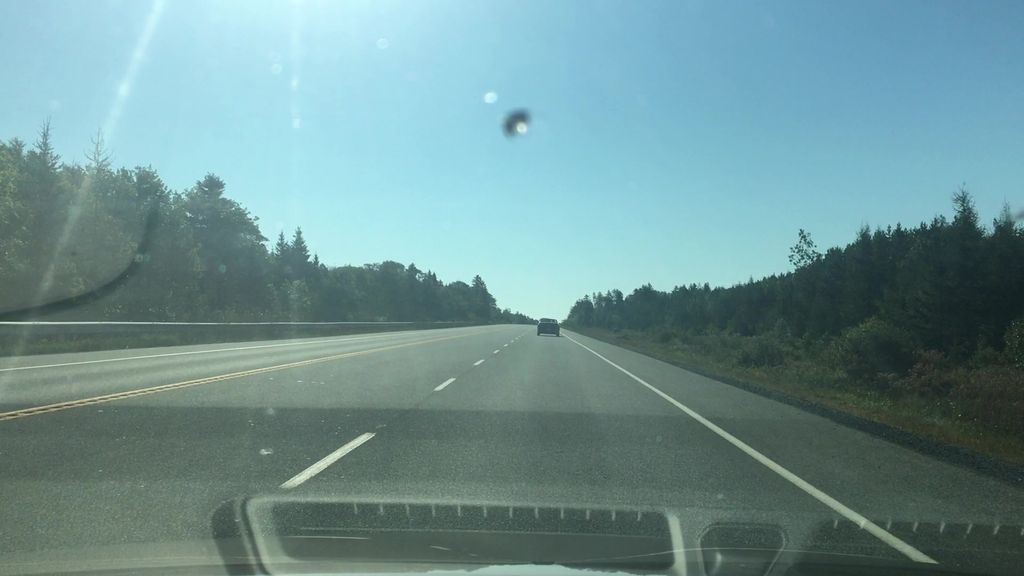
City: halifax